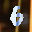
Label: 6